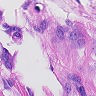
Metastatic tissue present: yes